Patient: sex F, age 53
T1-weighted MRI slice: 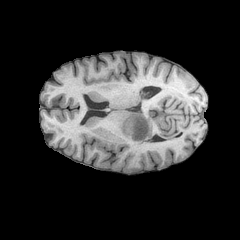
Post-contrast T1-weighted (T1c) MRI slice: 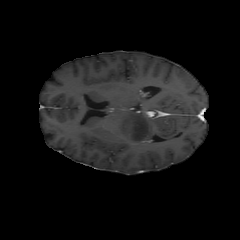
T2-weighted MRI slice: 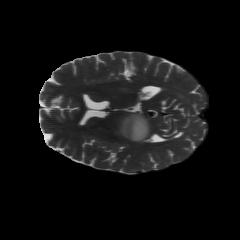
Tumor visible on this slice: yes
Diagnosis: Astrocytoma, IDH-wildtype
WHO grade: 3